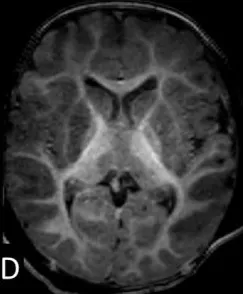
T1-weighted. MR images show bilateral symmetric signal changes which were hyperintense on T2, and ,hypointense on T1-weighted images, involving brainstem dorsal tracts (black arrow.
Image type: radiology (mri)